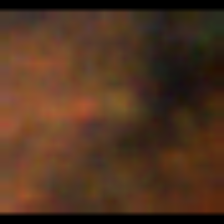
Taxon: Unknown_full_image
Group: Unknown